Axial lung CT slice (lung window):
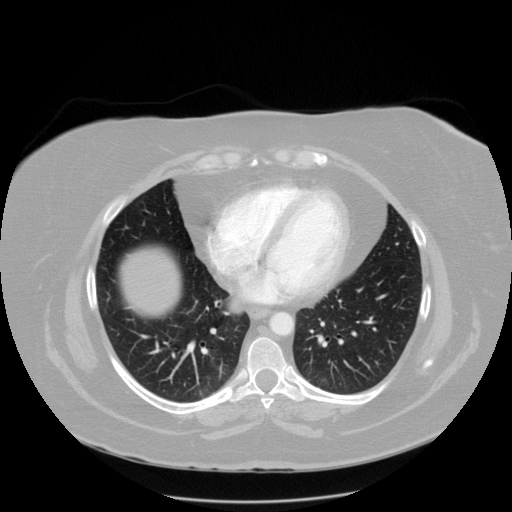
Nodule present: no